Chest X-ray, AP view. Patient: 26 years old, sex M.
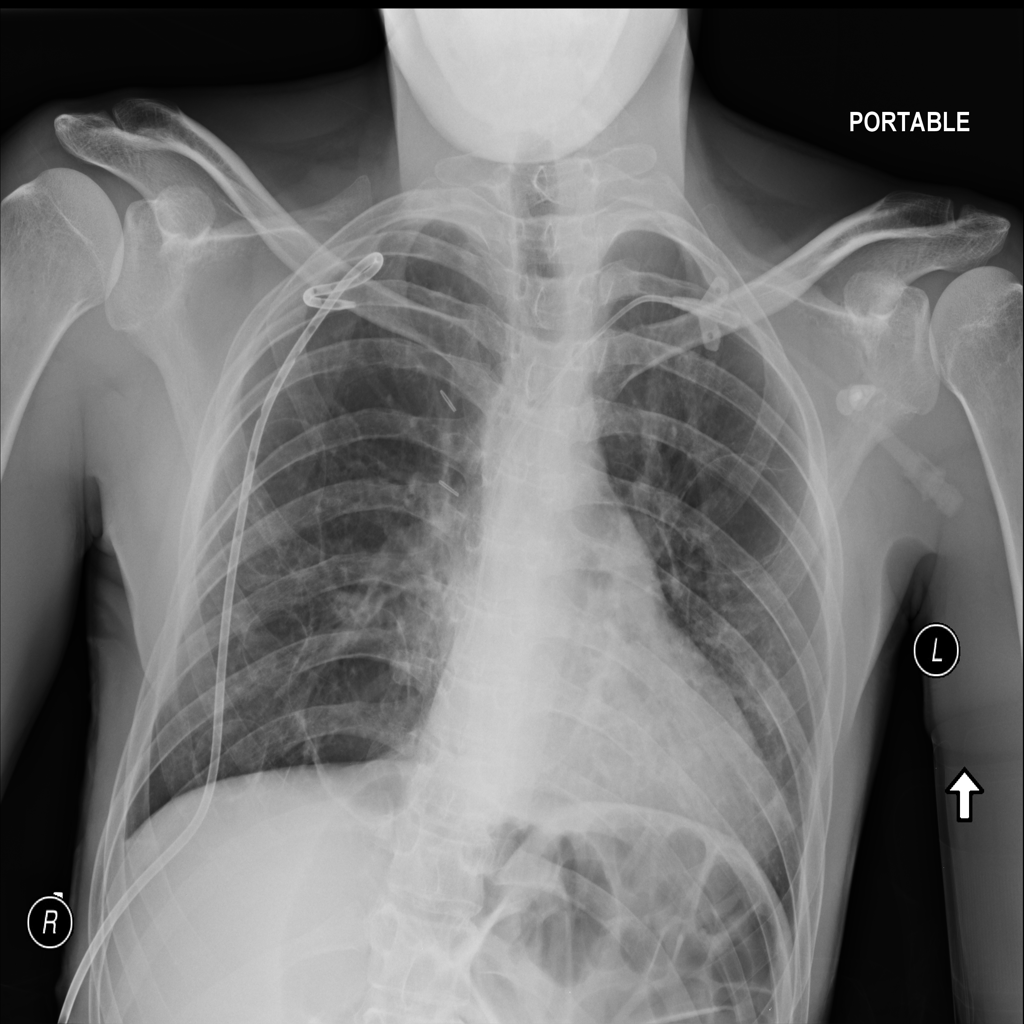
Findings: Pneumothorax